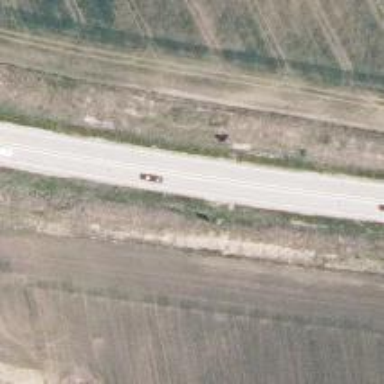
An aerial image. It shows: Asphalt trunk highway designated as motorroad.